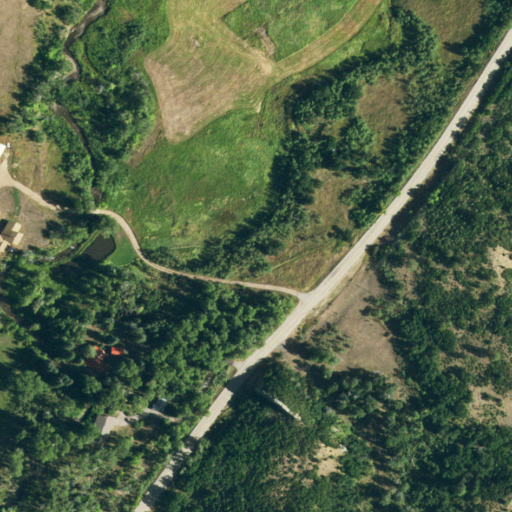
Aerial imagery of valley in Colorado named Wade Canyon containing woody wetlands, shrub, open development, herbaceous wetlands, and low intensity development